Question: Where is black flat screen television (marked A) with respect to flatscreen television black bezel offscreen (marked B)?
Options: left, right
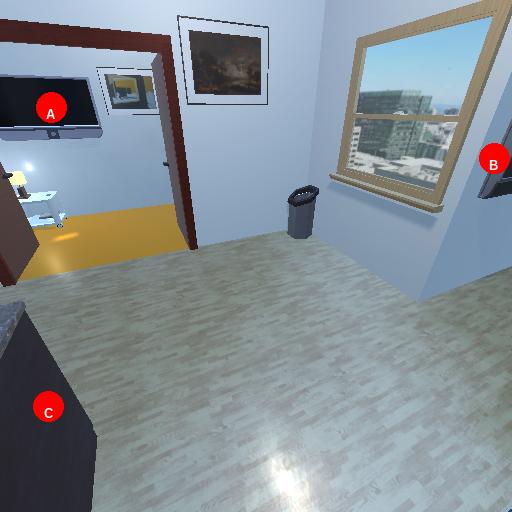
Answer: left